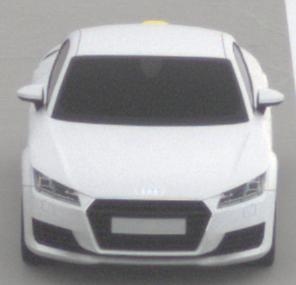
Make: Audi
Model: TT Coupé 1.8 TFSI
Detailed model: TT (8S) Coupé
Model produced from: 2015/08
Model produced until: 2018/06
Doors: 3
Color: white
Road condition: dry road
Daytime: morning or afternoon
Contrast: low contrast